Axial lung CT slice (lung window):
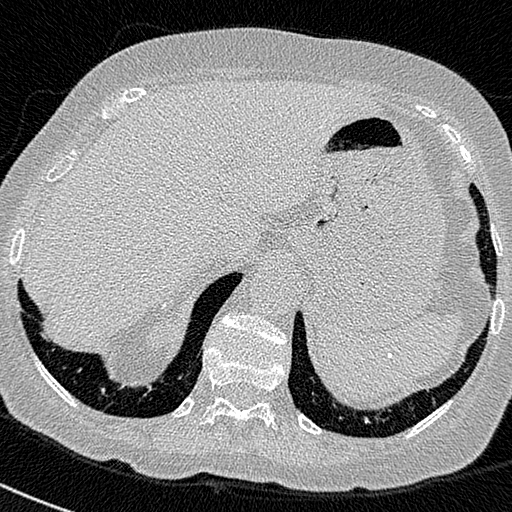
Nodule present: no